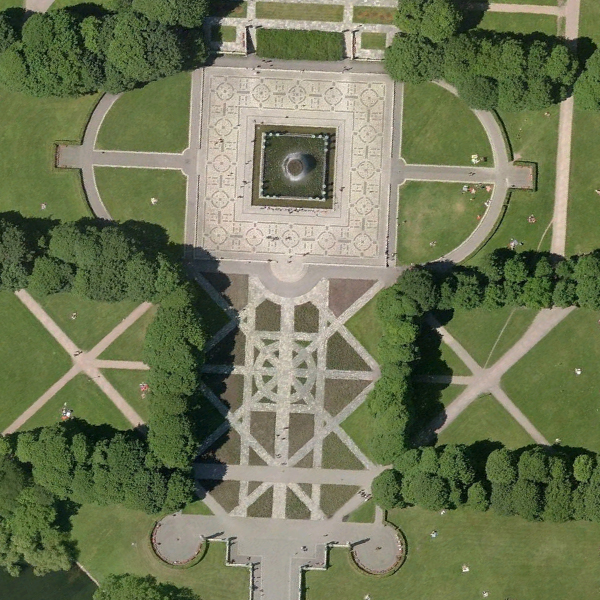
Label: Square